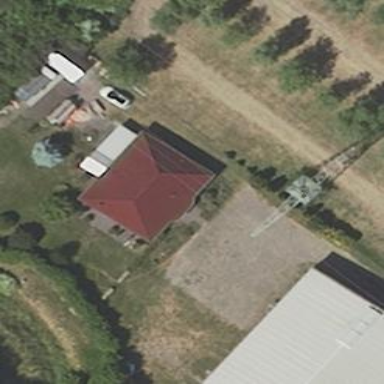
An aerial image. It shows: House with gabled roof oriented along the building.